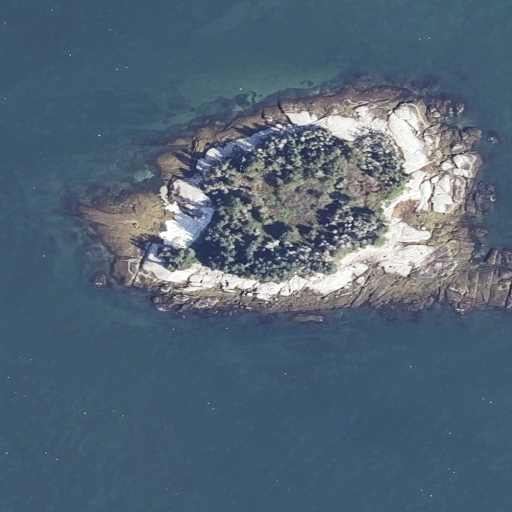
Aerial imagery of island in Maine named Enchanted Island containing open water, barren land, grassland, and herbaceous wetlands